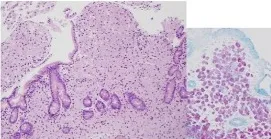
Clinical phenotype in a patient with NF-kappaB1 deficiency. Magnification 200x (E) Post-contrast coronal T2-weighted MRI of the abdomen showing mesentery enhancement.
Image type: pathology (fish)